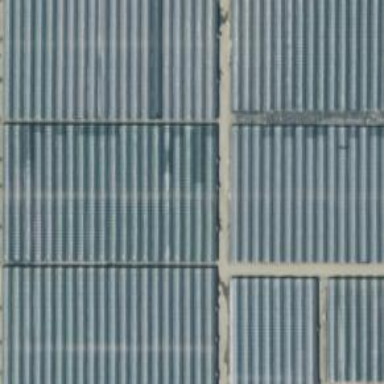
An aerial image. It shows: Greenhouse.